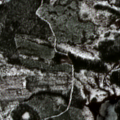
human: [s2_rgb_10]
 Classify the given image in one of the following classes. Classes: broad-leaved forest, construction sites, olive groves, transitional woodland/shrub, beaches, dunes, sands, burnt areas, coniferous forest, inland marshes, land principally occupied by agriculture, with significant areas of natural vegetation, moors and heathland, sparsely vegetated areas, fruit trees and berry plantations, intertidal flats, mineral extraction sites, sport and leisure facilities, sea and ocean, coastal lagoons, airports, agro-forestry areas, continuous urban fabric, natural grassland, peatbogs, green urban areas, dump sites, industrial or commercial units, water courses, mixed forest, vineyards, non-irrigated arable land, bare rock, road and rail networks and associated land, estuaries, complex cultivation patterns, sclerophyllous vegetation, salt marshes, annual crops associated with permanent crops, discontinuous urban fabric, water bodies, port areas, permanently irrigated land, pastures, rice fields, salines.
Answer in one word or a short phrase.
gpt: coniferous forest, mixed forest, transitional woodland/shrub, peatbogs